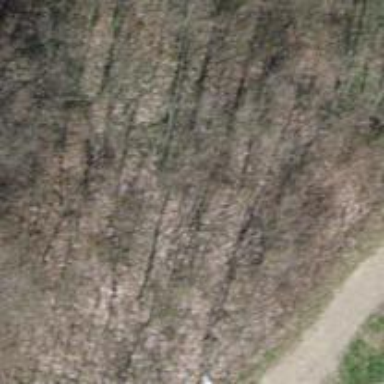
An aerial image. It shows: Compacted path.